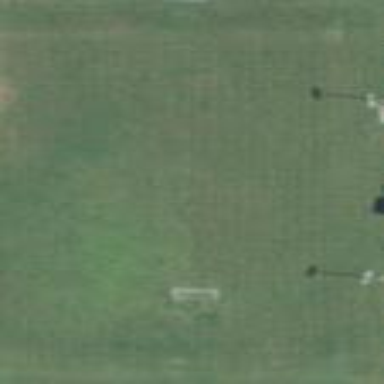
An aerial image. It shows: Soccer pitch for leisureland activities.